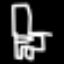
Label: chair